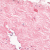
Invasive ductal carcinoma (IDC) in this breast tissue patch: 0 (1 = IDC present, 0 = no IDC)